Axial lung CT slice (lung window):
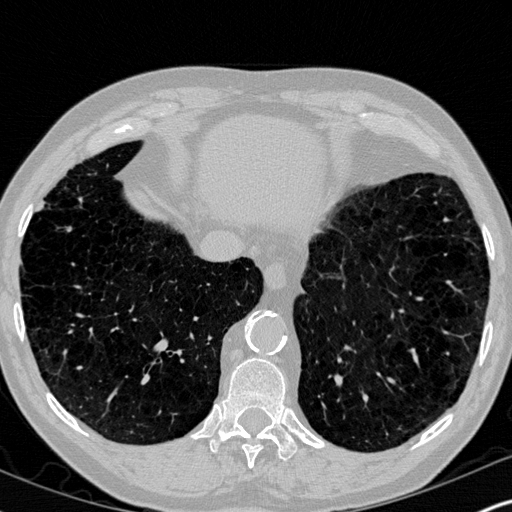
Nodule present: no